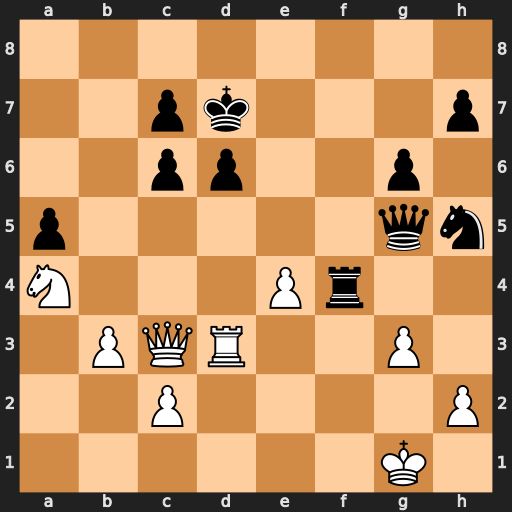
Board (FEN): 8/2pk3p/2pp2p1/p5qn/N3Pr2/1PQR2P1/2P4P/6K1
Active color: w
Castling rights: -
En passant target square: -
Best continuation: Nc5+ Ke7 Qxa5 Qxc5+ Qxc5 dxc5 gxf4